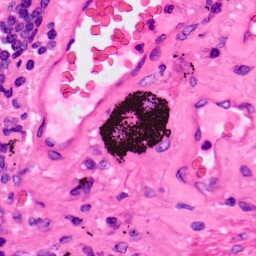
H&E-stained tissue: Lung